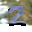
Label: 2